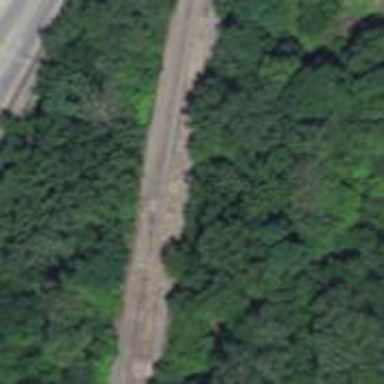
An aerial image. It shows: Railway siding with rails.